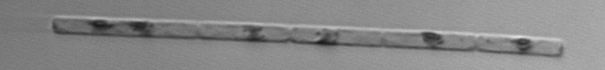
Label: Guinardia_delicatula